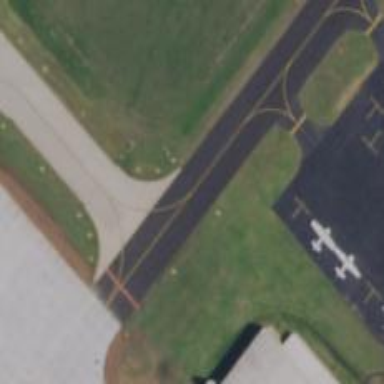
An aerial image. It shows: Image of taxiway at airport.